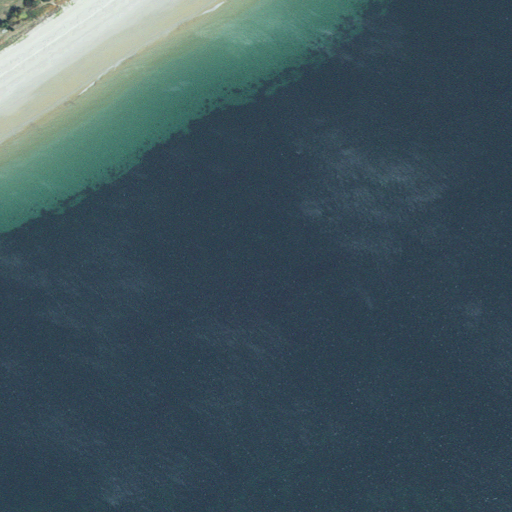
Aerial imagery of island in Massachusetts named Pride Rock containing open water and barren land